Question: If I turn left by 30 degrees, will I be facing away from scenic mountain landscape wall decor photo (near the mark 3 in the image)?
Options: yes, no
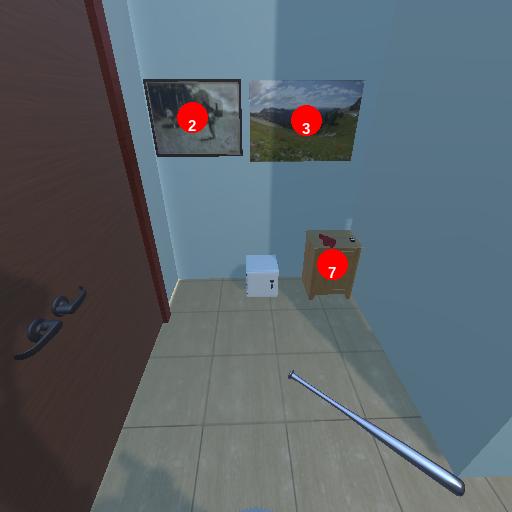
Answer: yes